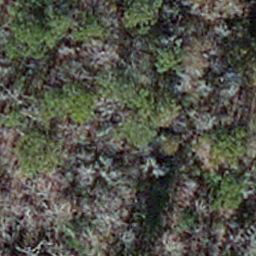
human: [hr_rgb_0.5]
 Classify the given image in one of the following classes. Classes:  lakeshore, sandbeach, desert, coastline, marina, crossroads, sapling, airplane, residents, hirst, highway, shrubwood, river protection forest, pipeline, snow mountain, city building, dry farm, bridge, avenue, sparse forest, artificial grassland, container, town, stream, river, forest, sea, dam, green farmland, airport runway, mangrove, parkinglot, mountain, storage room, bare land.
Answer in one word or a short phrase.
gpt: sapling